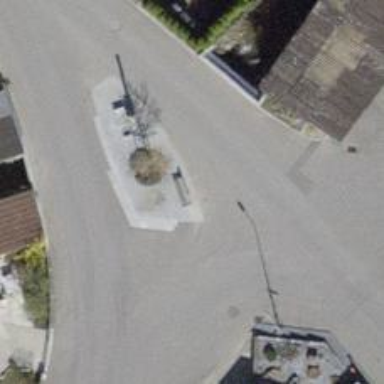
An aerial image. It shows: Brown bench in the vicinity.